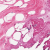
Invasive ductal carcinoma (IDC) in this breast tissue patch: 0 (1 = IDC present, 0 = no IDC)